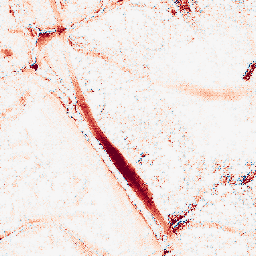
Category: morphological
Decomposition family: morphological_ellipse
Decomposition parameters: operation: opening
width: 20
height: 20
Upsampling method: regularized
Upsampling parameters: scale: 2
lambda_reg: 0.1
Upsampling scale: 2